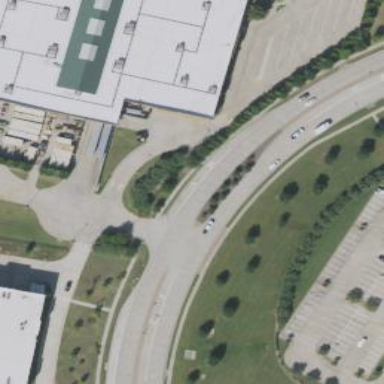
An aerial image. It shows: Tertiary road with separate sidewalks.